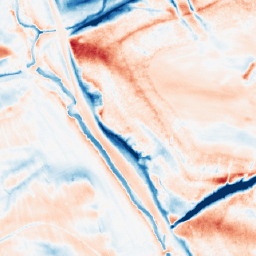
Category: classical
Decomposition family: gaussian_anisotropic
Decomposition parameters: sigma_x: 2
sigma_y: 10
Upsampling method: nearest
Upsampling parameters: scale: 2
Upsampling scale: 2